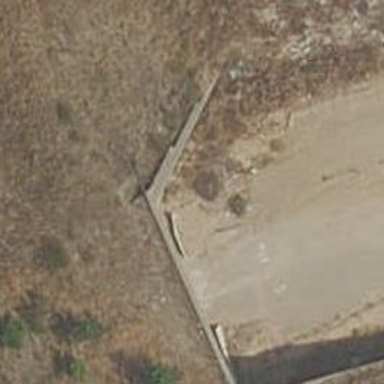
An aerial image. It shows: Sidewalk that goes through tunnel.